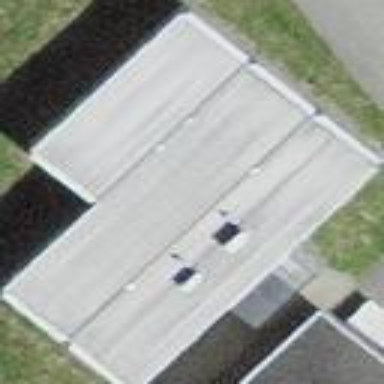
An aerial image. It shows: Office building with flat roof.